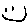
Label: smiley face